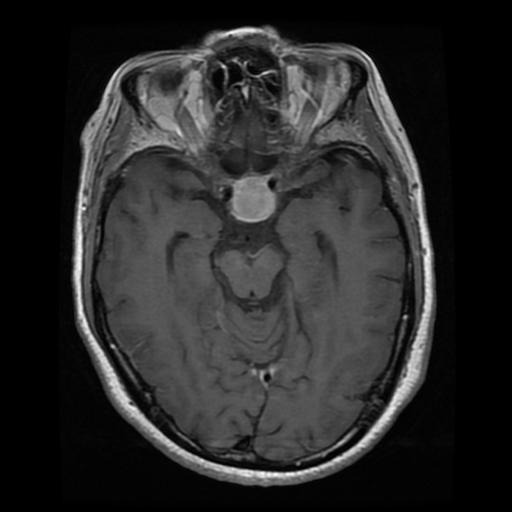
Label: pituitary